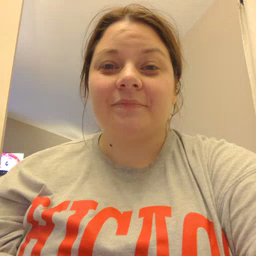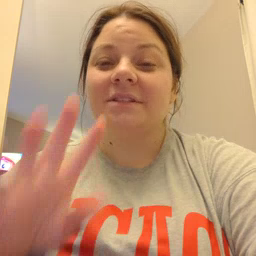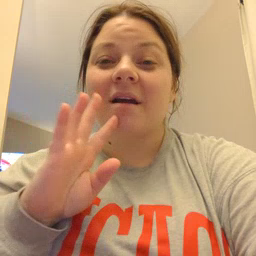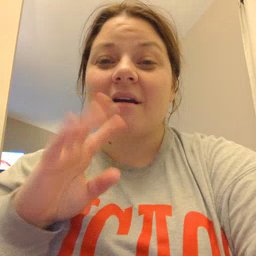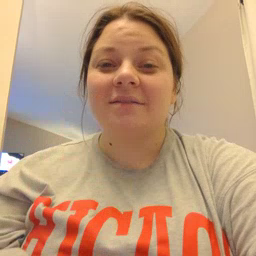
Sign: talk